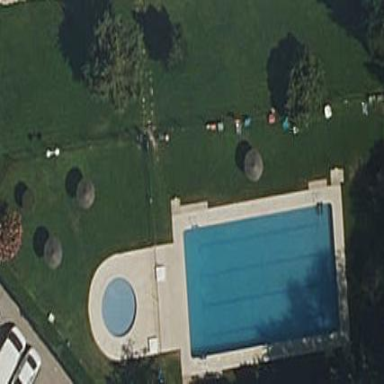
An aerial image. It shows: Swimming pool located in leisure land.